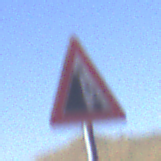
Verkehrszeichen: SteinschlagLinks
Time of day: MorningAfternoon
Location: Outdoor (Nature)
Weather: Clear
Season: NotSpecified
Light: Natural